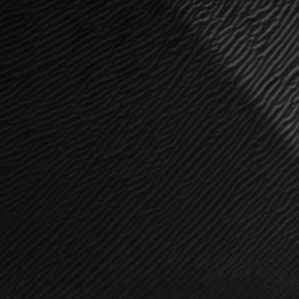
Label: frost